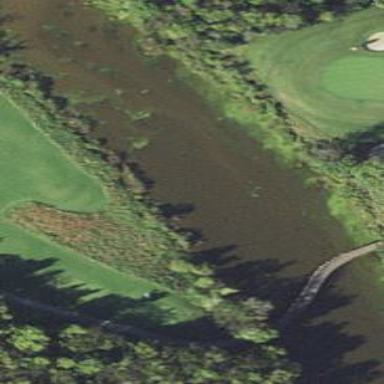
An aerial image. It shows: Water hazard in golf course. The hazard is natural water feature.